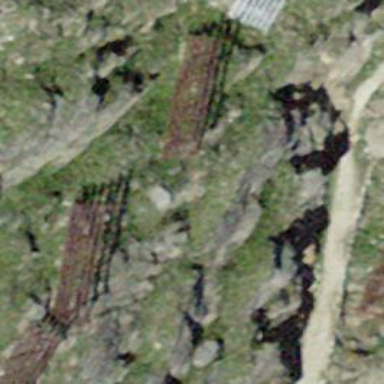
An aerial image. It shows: Snow fence that is man-made.